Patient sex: M
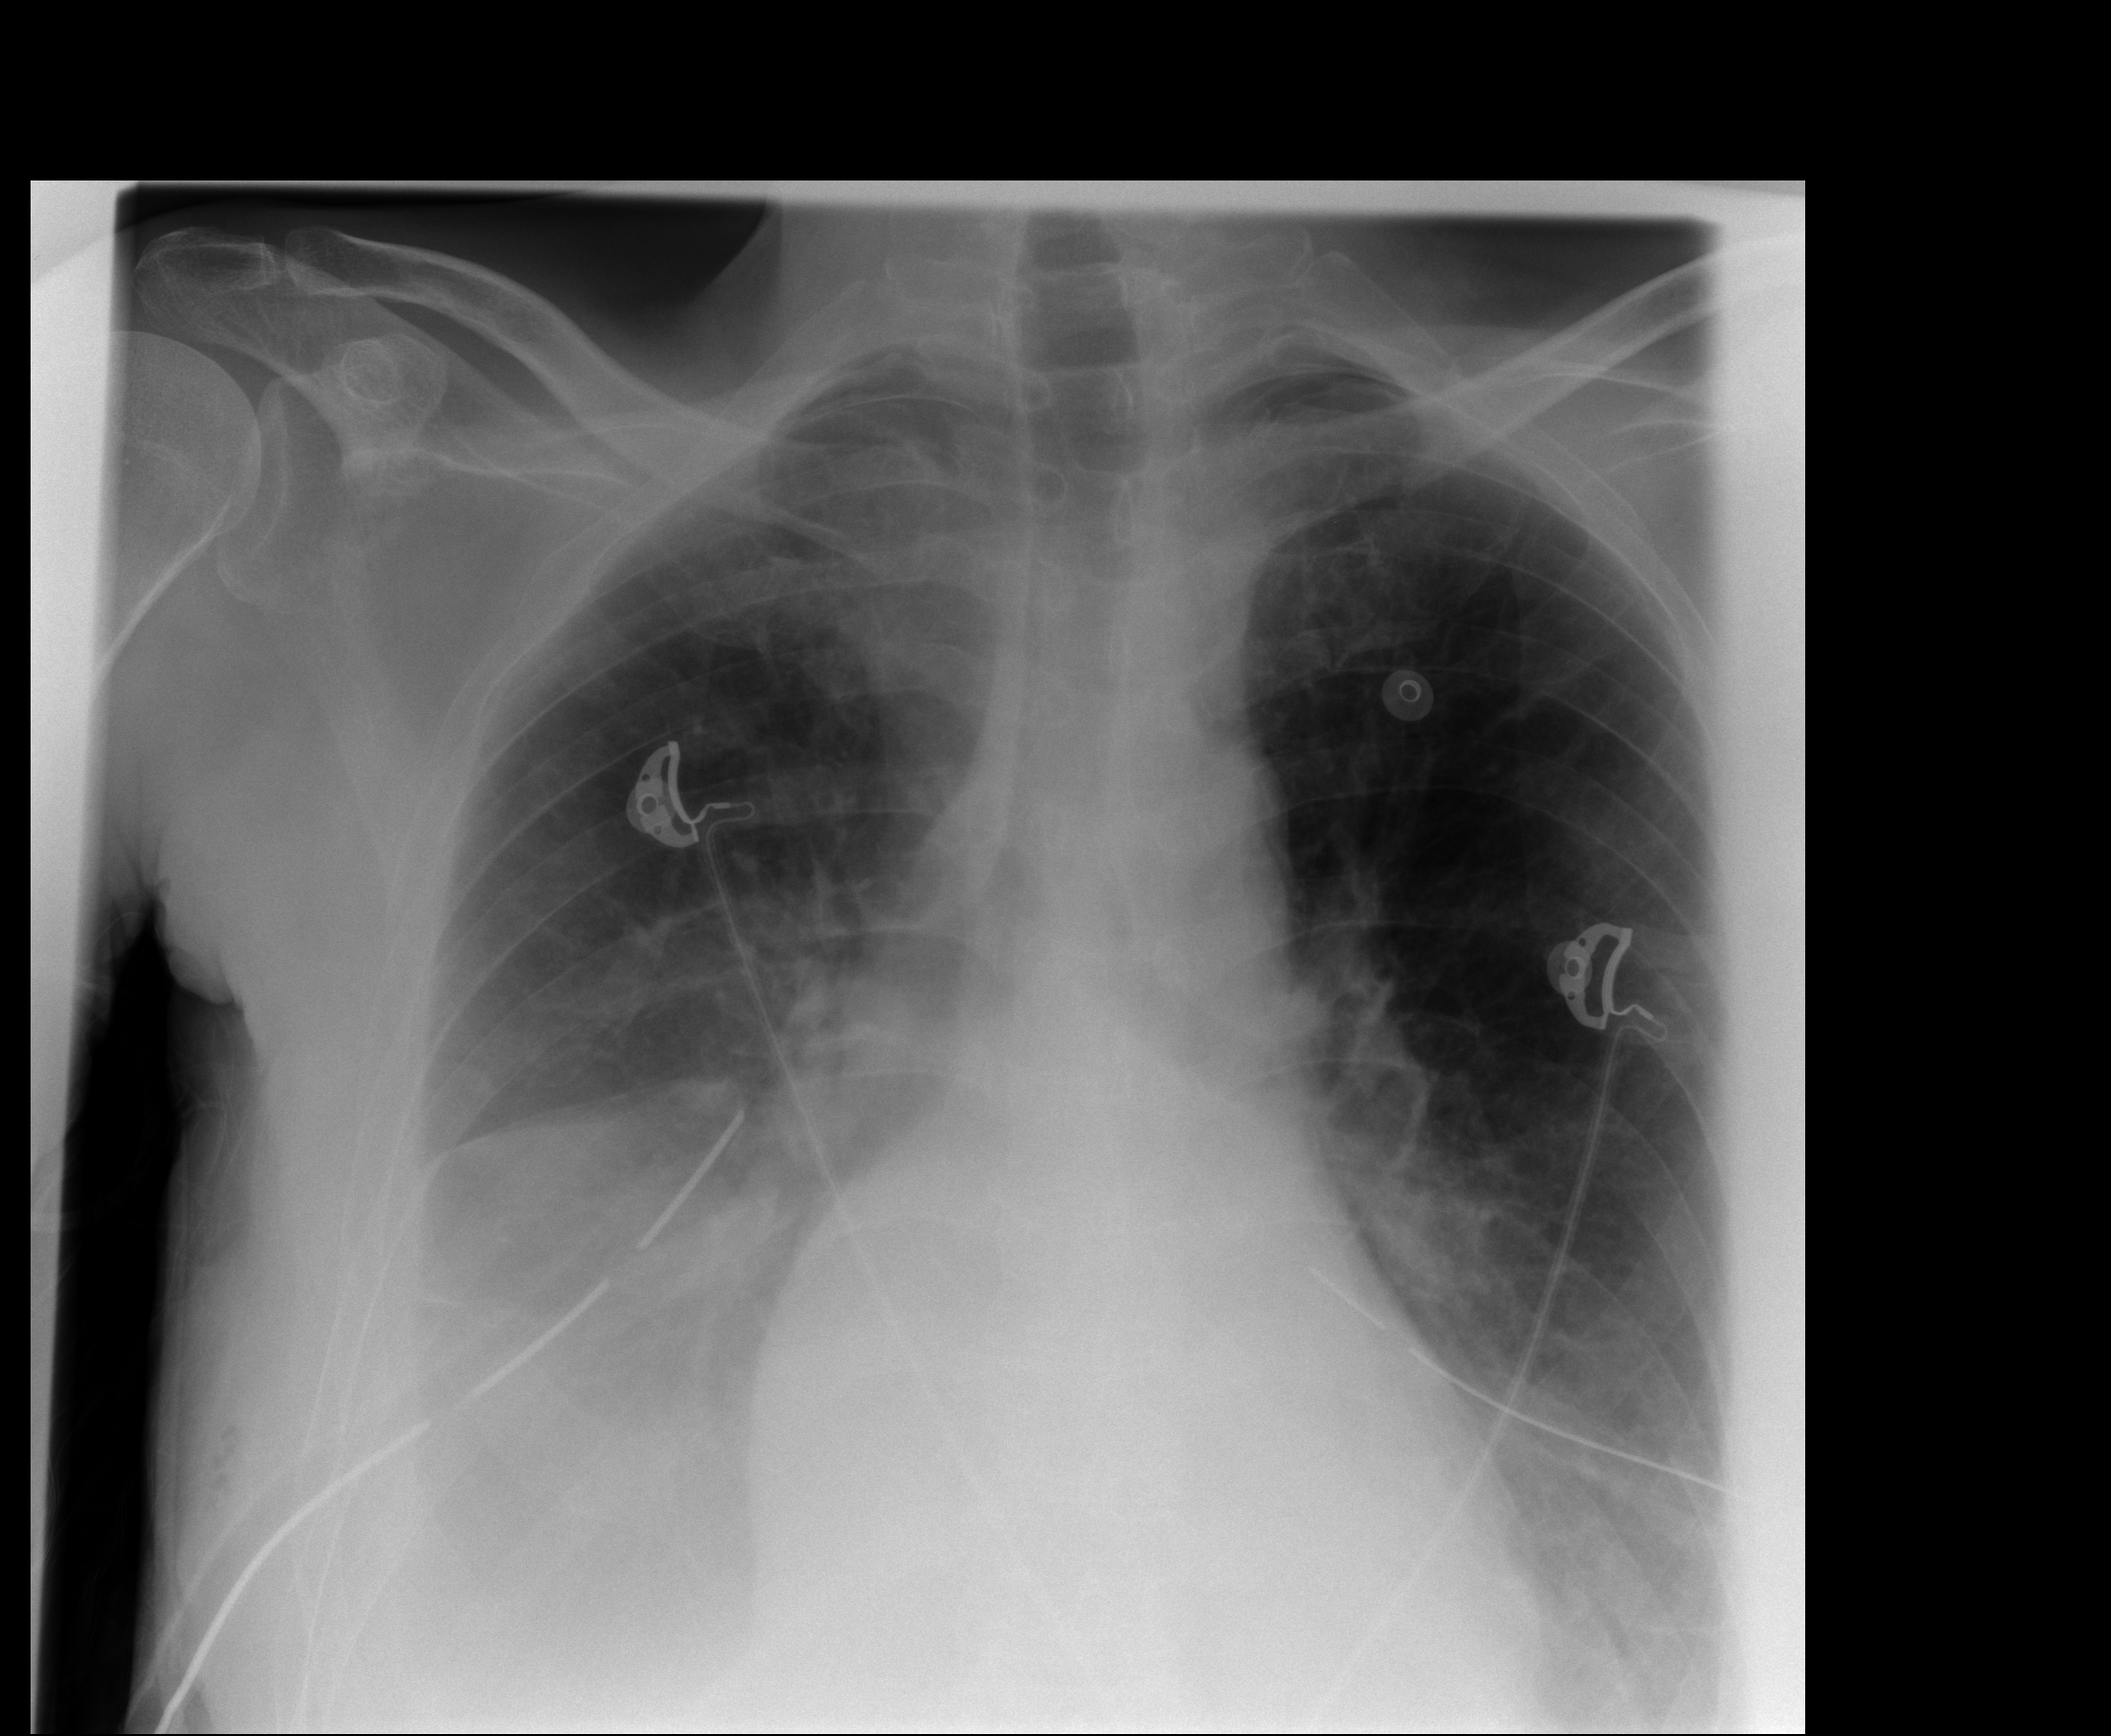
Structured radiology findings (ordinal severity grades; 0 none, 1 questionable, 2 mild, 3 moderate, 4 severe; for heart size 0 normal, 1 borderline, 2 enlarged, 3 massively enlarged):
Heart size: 0
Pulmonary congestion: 2
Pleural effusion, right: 3
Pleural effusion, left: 2
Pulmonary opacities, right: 0
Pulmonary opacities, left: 0
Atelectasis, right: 2
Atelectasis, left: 2